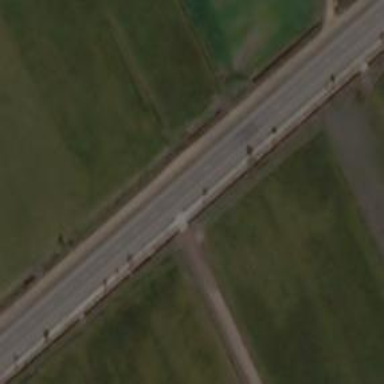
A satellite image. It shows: Track road with bridge.